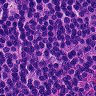
Metastatic tissue present: no